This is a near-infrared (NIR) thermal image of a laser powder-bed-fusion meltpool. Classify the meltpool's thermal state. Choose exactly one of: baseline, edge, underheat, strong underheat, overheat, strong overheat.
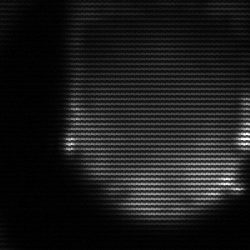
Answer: edge